Question: I need a flexible div width in between two flexible width divs, like so :
'''
<div id="main">
<div id="left"></div>
<div id="middle"></div>
<div id="right"></div>
</div>
'''
Here's the tricky part: my middle part needs to react like this:
'''
#middle {
width: 90%;
margin: 0 auto;
max-width: 96em; /* +/- 960px */
padding: 0 30px;
}
'''
However, '#left' and '#right' need to be visible and take the remaining space, like the picture below shows:

As a reference, my header and footer will be the same width of '#middle'.
## (NOT) Failed attempt {0}
Calling this like such since I have not (and will not) use a '<table>' structure for obvious reasons. (Though 'Failed attempt 2' was a CSS equivalent for the same logic.)
## Failed attempt 1
'''
#main { position: relative; }
#left {
position: absolute;
left: 0;
width: 35%; /* arbitrary width for dev. purposes */
width: calc(35% - 30px); /* arbitrary width for dev. purposes */
}
#middle {
width: 90%;
max-width: 96rem;
margin: 0 auto
}
#right {
position: absolute;
right: 0;
width: 35%; /* arbitrary width for dev. purposes */
width: calc(35% - 30px); /* arbitrary width for dev. purposes */
}
'''
Did not keep a constant spacing between '#middle' and '#left'/'#right' on window resize (quick substitute for multiple device widths)
## Failed attempt 2
'''
#main { display: table-row; /* also tried display: table; */ }
#left, #right, #middle { display: table-cell; }
'''
Did not allow for '#middle' to be centered at 90% width width max-width
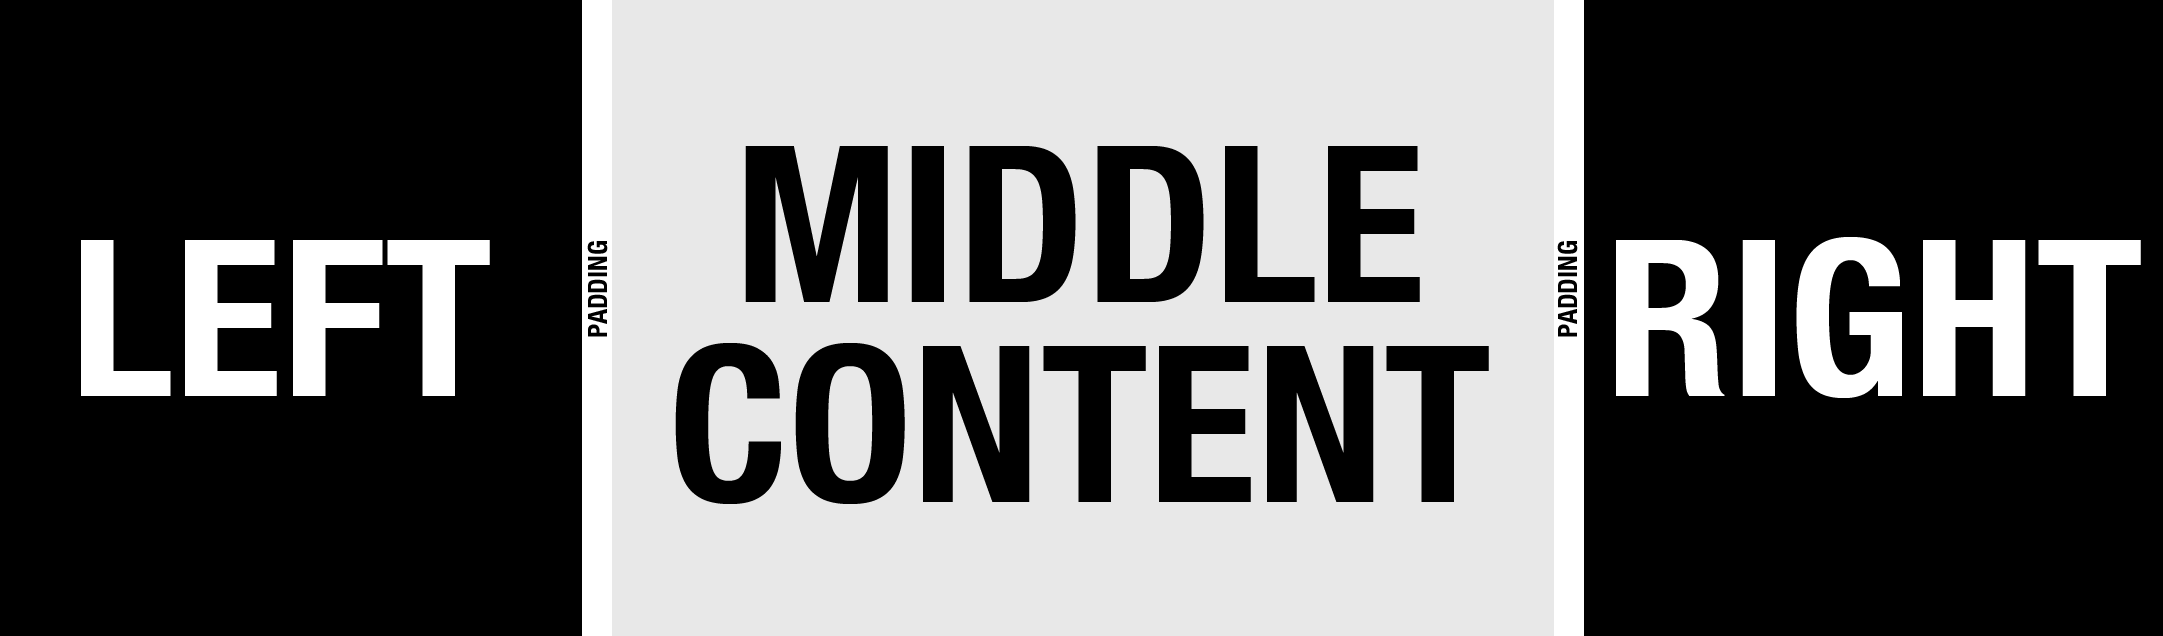
Answer: You can do this with 'calc()' and 'float'. See this <URL>.
If you change your html to this, with the middle div coming last:
'''
<div id="main">
<div id="left"></div>
<div id="right"></div>
<div id="middle"></div>
</div>
'''
... then change your css to this:
'''
#main {
height:100%;
background:aqua;
}
#left {
float:left;
background:black;
height:100%;
width:9%;
width: -webkit-calc(10% - 30px);
width: -moz-calc(10% - 30px);
width: calc(10% - 30px);
}
#right {
float:right;
background:black;
height:100%;
width:9%;
width: -webkit-calc(10% - 30px);
width: -moz-calc(10% - 30px);
width: calc(10% - 30px);
}
#middle {
width: calc(90% - 60px);
max-width: 960px;
margin: 0 auto;
background:white;
height:100%;
}
'''
To accommodate the max width, since it changes the percentage calculation, I figured out the breakpoint (the point at which the browser started using the 'max-width') and changed the width of the sidebars with a '@media' query:
'''
@media all and (min-width : 1134px) {
#left, #right{
width: -webkit-calc(((100% - 960px) / 2) - 30px);
width: -moz-calc(((100% - 960px) / 2) - 30px);
width: calc(((100% - 960px) / 2) - 30px);
}
}
'''
There is still a tiny bit of variability in the width of the padding, since it is calculated using percentages. I did the 'calc()' math kind of quick so there may be a better way to do the calculation, but all in all, it works. And no tables.